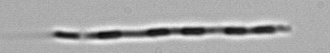
Label: Leptocylindrus